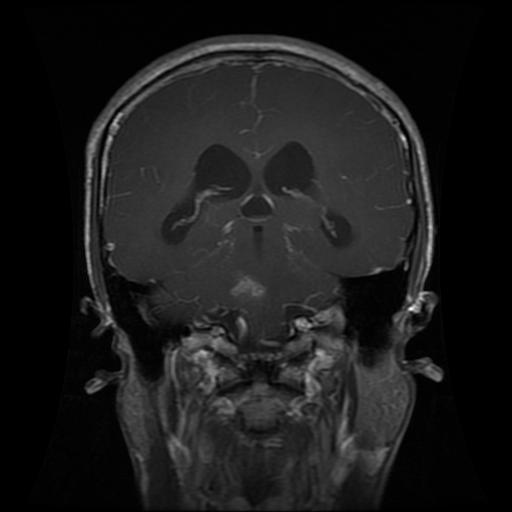
Label: glioma